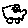
Label: car